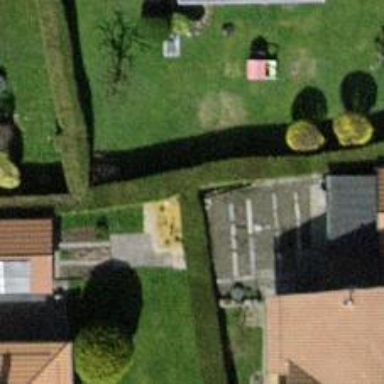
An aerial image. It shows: Hedge acting as barrier.